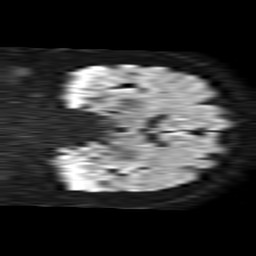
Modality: TRACE
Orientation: coronal
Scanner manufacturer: philips
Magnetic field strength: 1.5 T
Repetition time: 4.6 s
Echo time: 0.08517 s